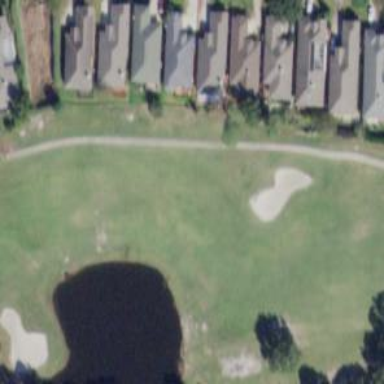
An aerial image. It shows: Service road used as golf cart path.